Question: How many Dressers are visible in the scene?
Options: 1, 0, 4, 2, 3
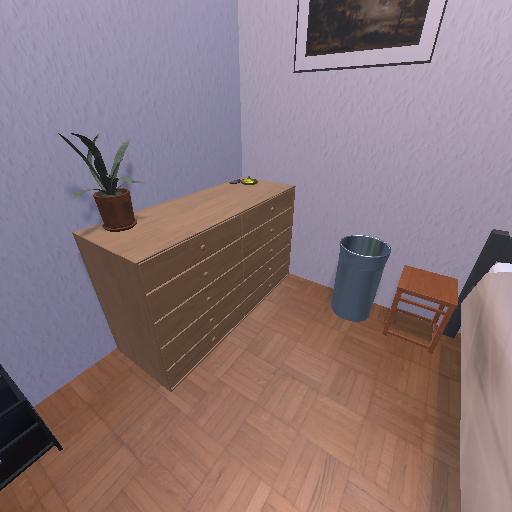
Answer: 1